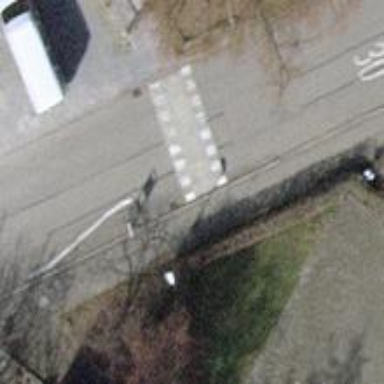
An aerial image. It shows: Uncontrolled crossing with hump for traffic calming.